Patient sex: F
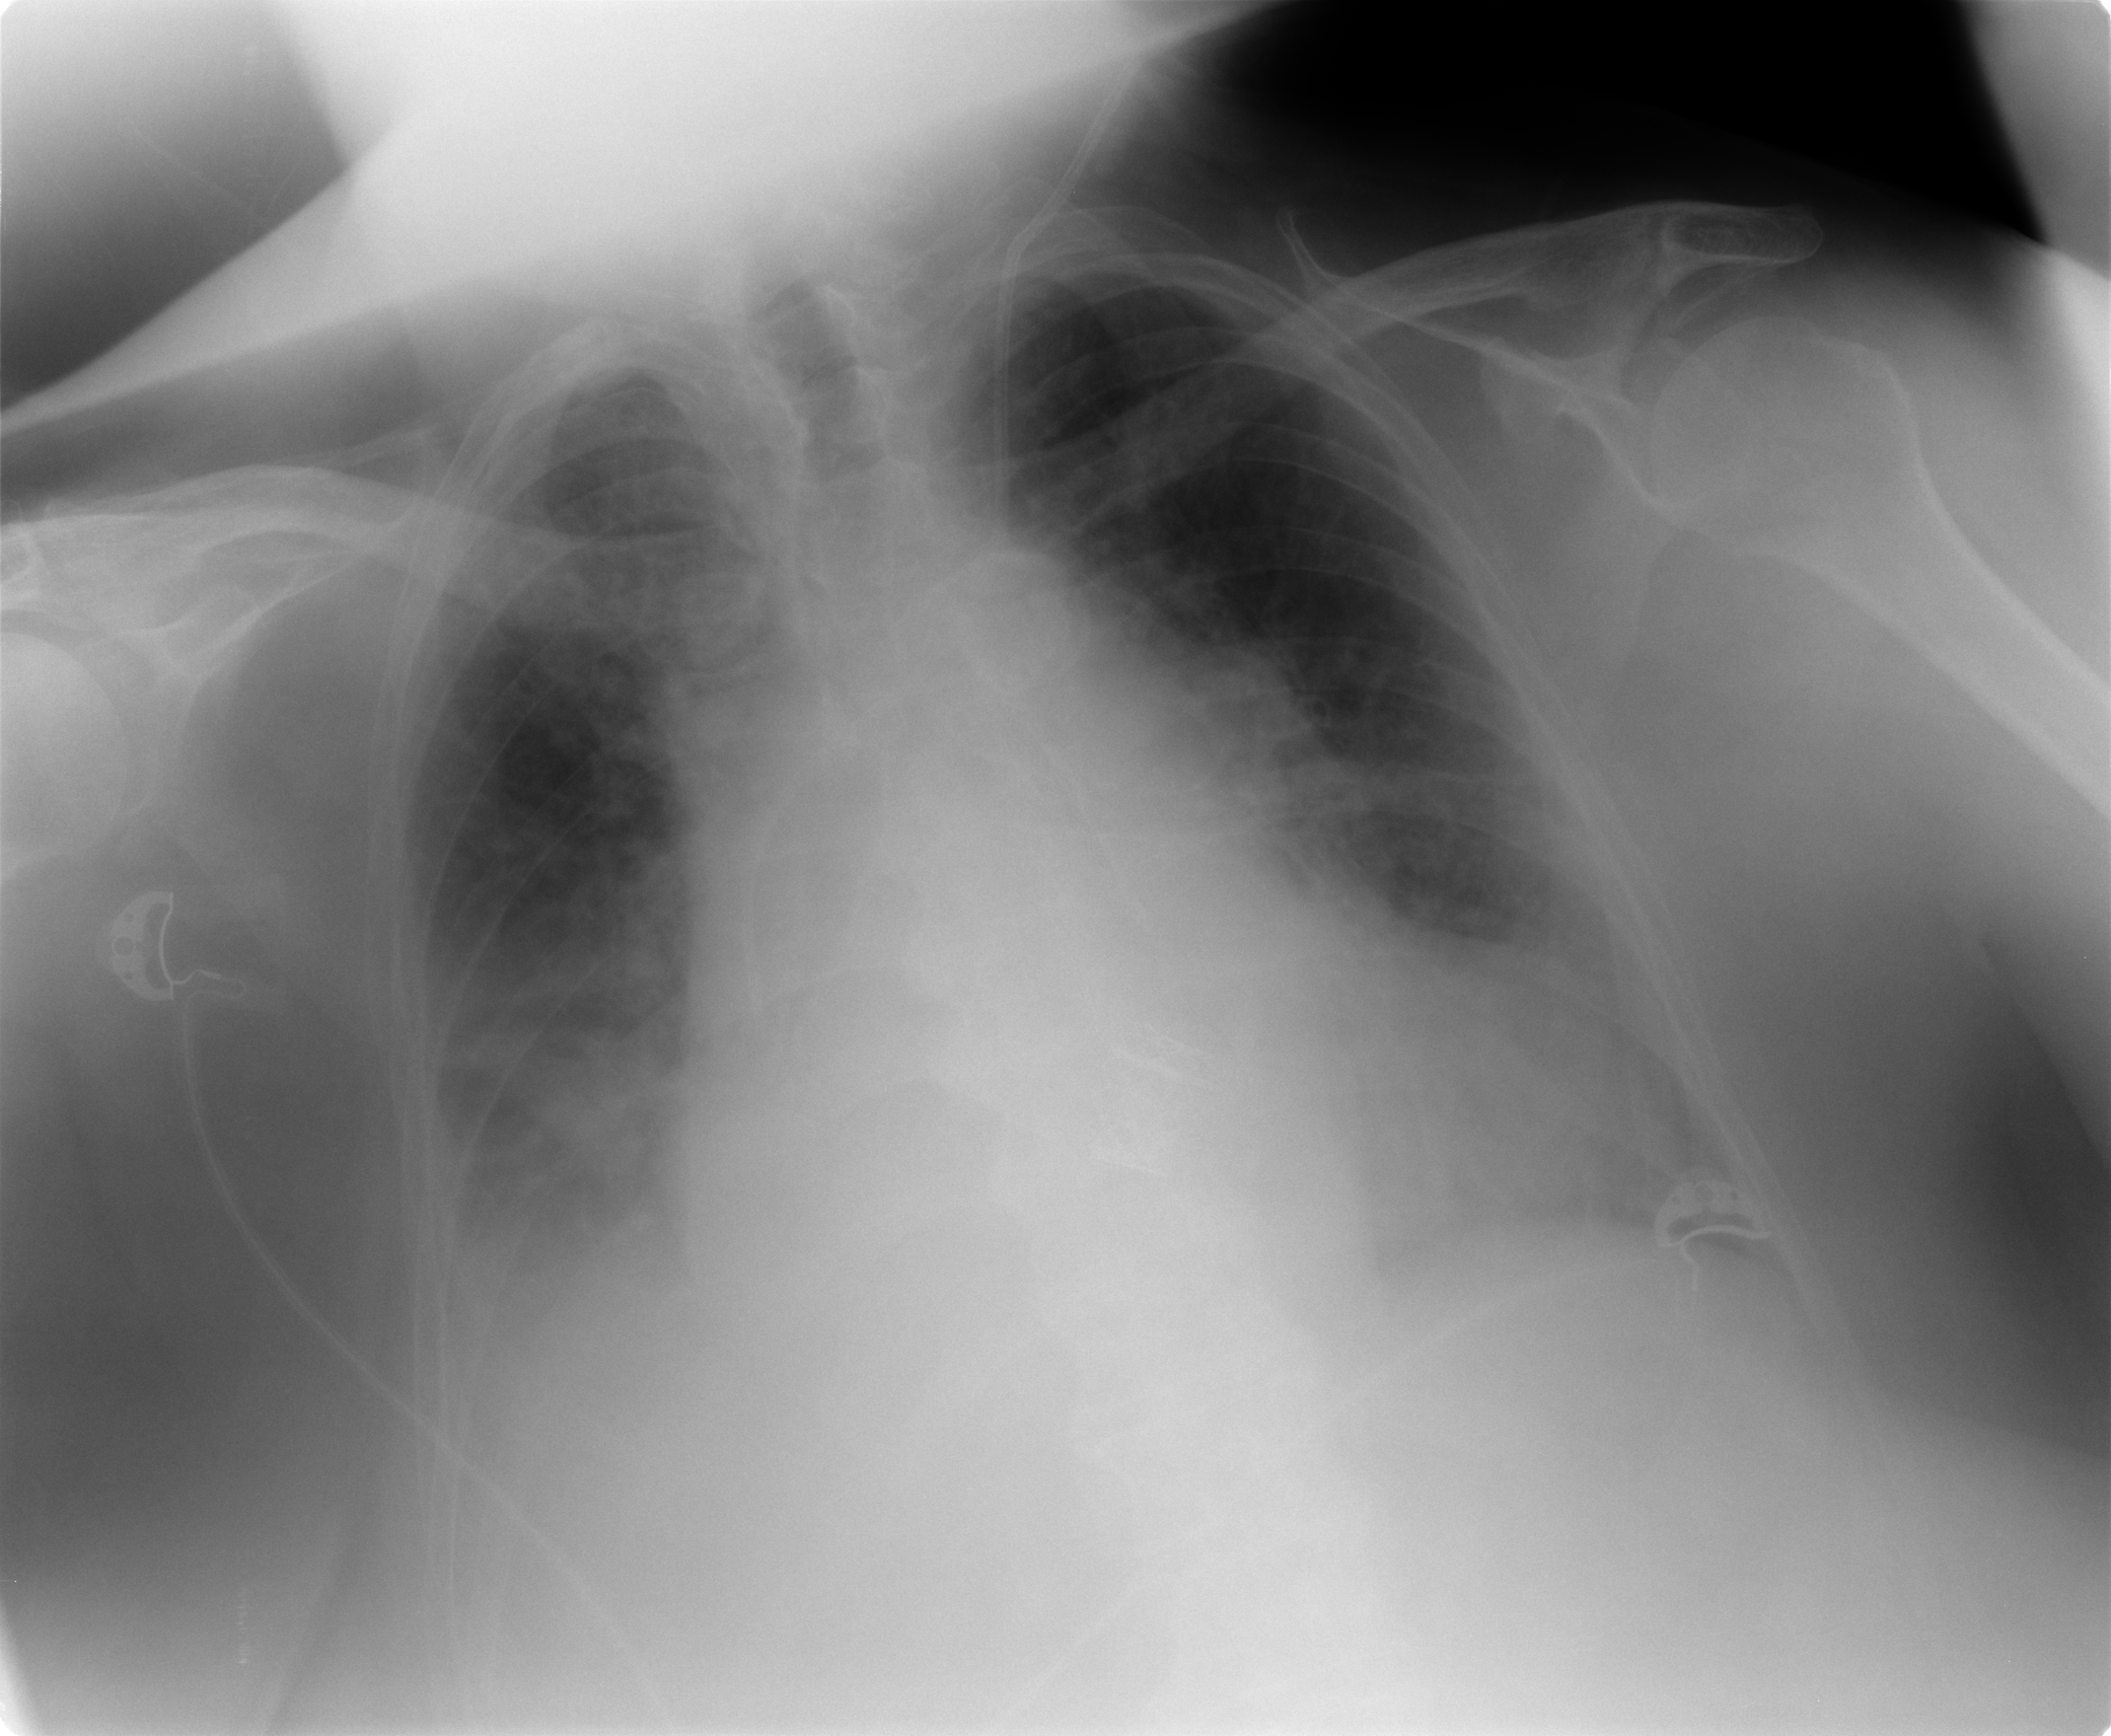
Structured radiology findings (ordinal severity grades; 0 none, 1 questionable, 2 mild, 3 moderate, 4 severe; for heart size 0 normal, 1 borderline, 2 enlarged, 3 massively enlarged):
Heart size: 2
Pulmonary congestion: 1
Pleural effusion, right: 2
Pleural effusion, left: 2
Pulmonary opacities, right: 2
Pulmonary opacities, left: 2
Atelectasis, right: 2
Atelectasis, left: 2